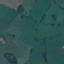
Label: Pasture